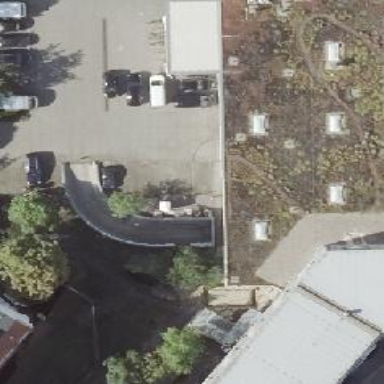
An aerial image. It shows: Parking entrance.